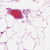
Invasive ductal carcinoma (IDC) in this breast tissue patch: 0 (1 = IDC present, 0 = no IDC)